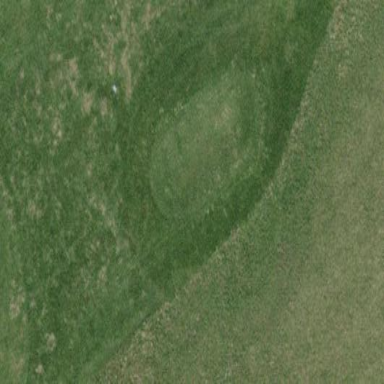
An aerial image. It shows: Golf tee on grass surface.